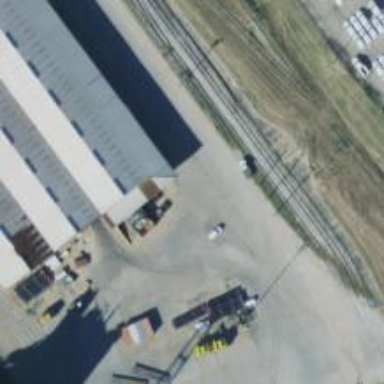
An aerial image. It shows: Railway siding for service.